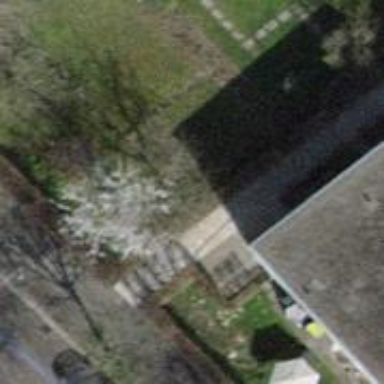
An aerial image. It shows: Concrete steps.